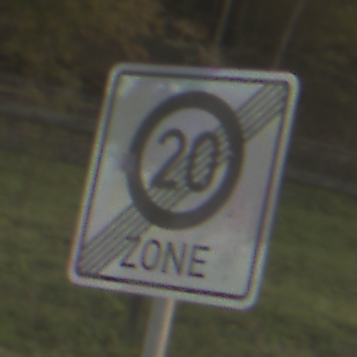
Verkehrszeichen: EndeZone20
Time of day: SunriseSunset
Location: Outdoor (Nature)
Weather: PartlyCloudy
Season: NotSpecified
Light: Natural